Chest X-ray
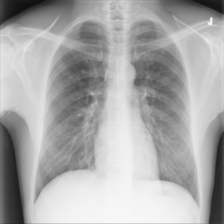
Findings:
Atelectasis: negative
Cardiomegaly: negative
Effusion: negative
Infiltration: negative
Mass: negative
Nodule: negative
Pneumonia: negative
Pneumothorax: negative
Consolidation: negative
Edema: negative
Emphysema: negative
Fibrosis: negative
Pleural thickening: negative
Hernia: negative